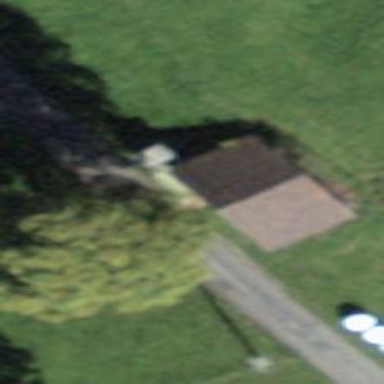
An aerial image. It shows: Cabin.